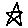
Label: star